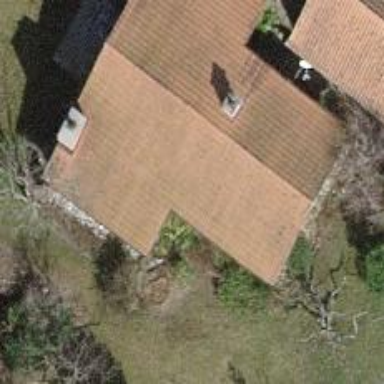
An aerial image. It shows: Simple and straightforward house.